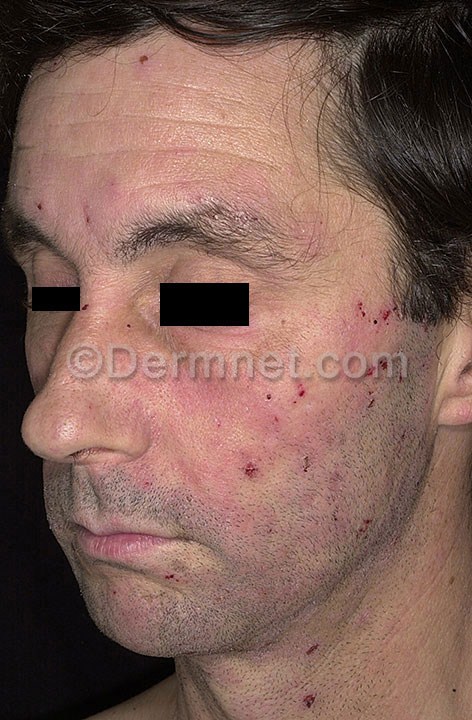
Disease: Atopic Dermatitis Photos